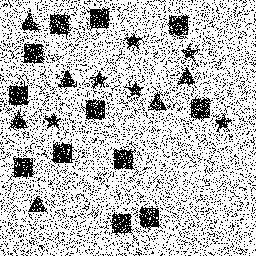
Squares: 12
Triangles: 6
Stars: 6
Total shapes: 24